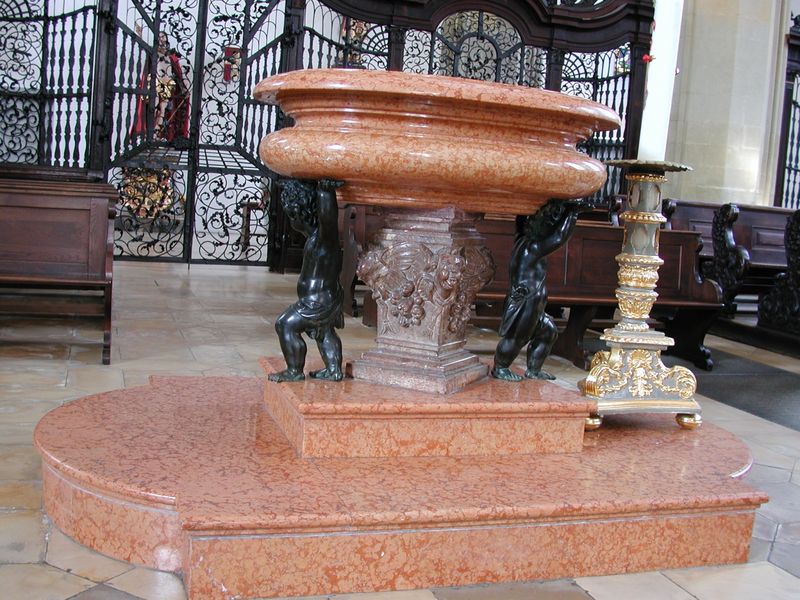
Titel: Weihwasserbecken
Künstler: Hans Reichle
Standort: Augsburg, St. Ulrich und Afra (EU - D - B)
Schlagwörter: braun, fenster, holz, licht, marmor, schwarz, stützen, säule, rot, halten, schale, sockel, stein, tragen, gitter, kirche, boden, figur, kind, rosa, kinder, engel, putto, skulptur, deutschland, relief, farbig, jungen, knaben, bank, figuren, treppe, verzierung, kerze, leuchter, metall, stufe, stufen, bronze, granit, edel, fotografie, schmiedeeisen, stütze, becken, fliesen, bänke, wanne, kerzenständer, kerzenhalter, orgel, skulpturen, eros, heiliger, heilige, prunk, heilig, putten, taufe, klassik, stemmen, sakral, klassisch, taufbecken, ausstattung, atlas, kugelfüße, ponderiert, kugelfuß, taufstein, archiktur, weihwasserbecken, gestuehl, atlasfigur, rotmarmor